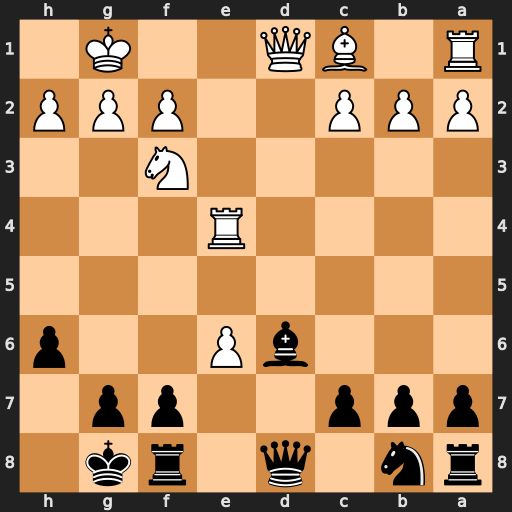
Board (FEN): rn1q1rk1/ppp2pp1/3bP2p/8/4R3/5N2/PPP2PPP/R1BQ2K1
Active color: b
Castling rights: -
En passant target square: -
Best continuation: Bxh2+ Kxh2 Qxd1